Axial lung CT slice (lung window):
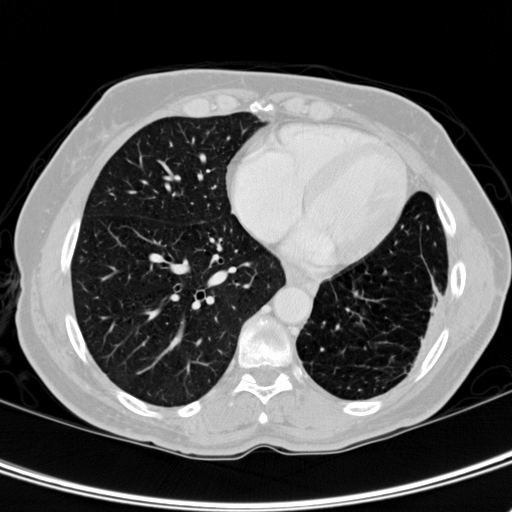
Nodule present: no